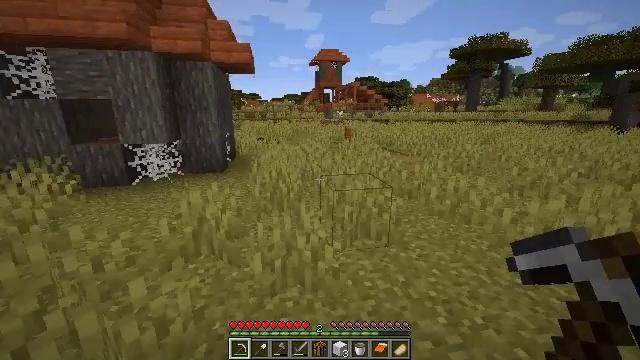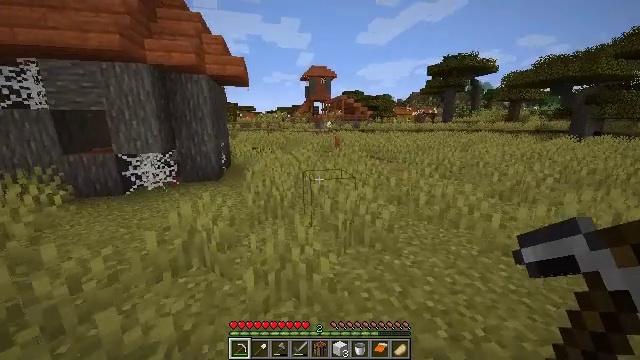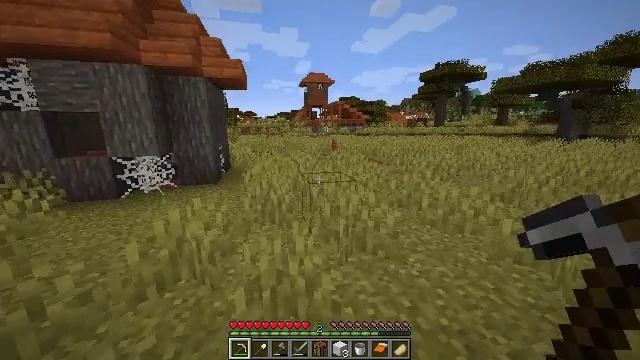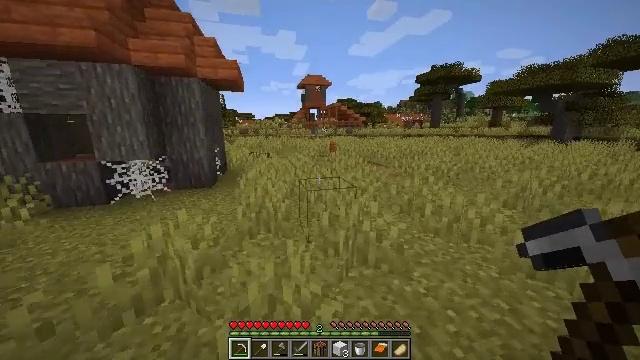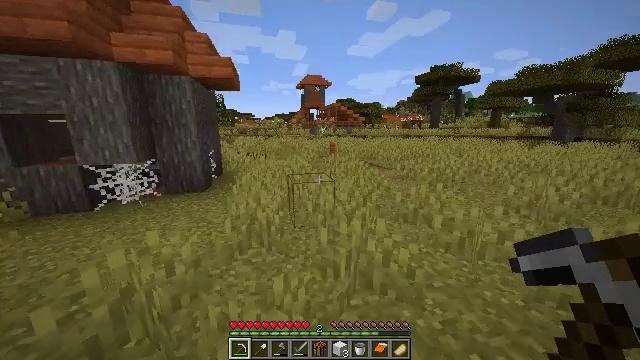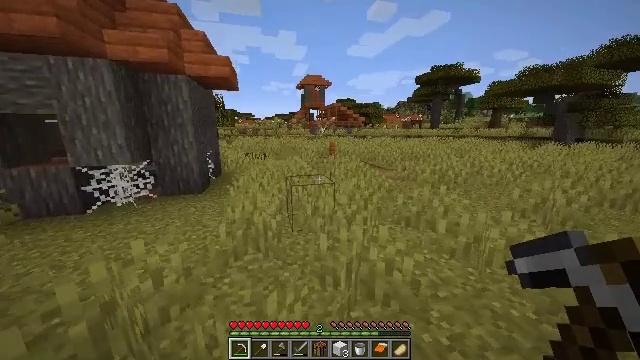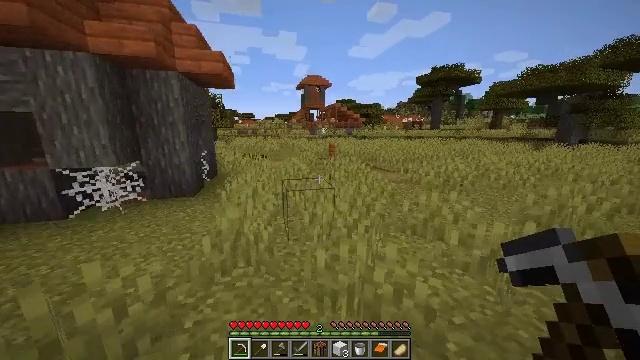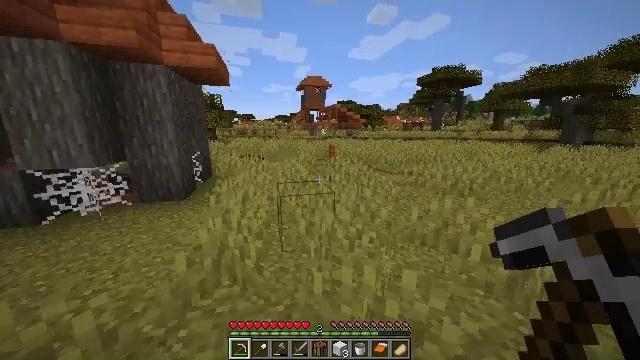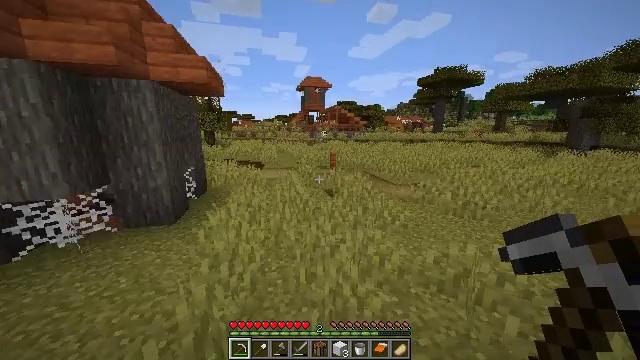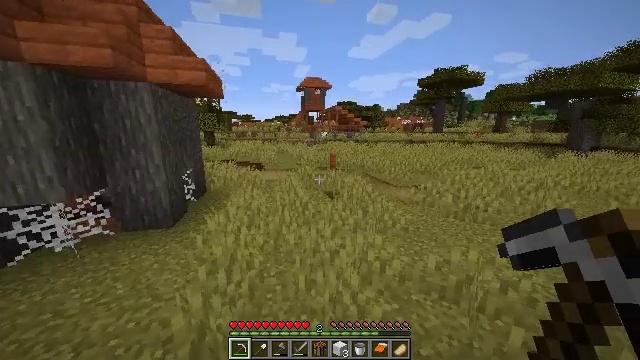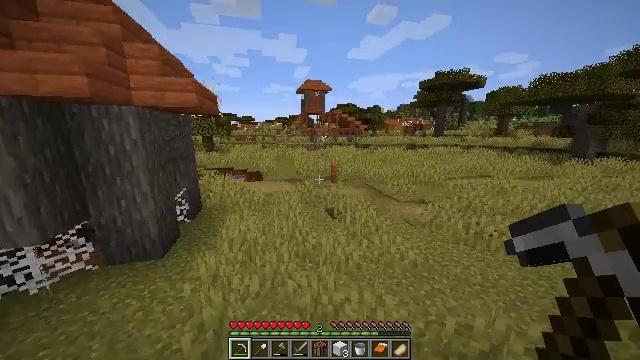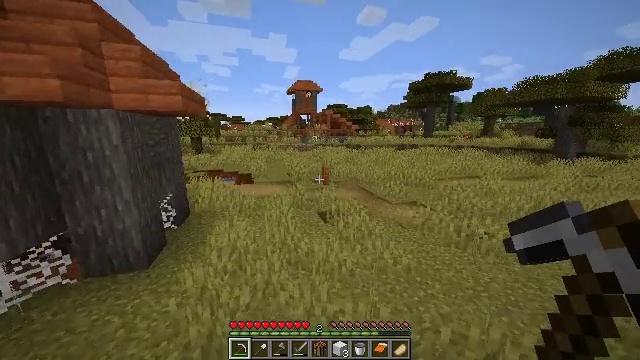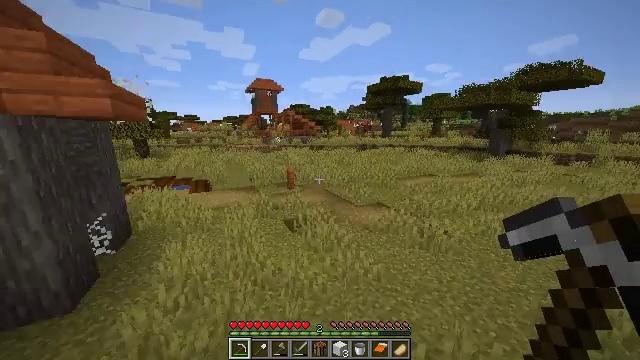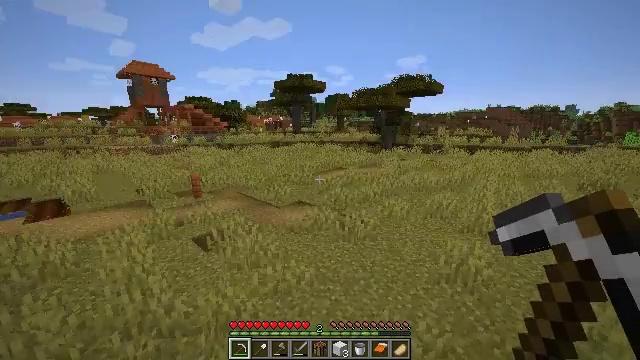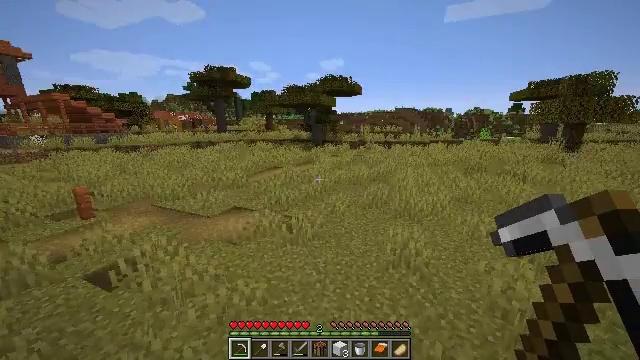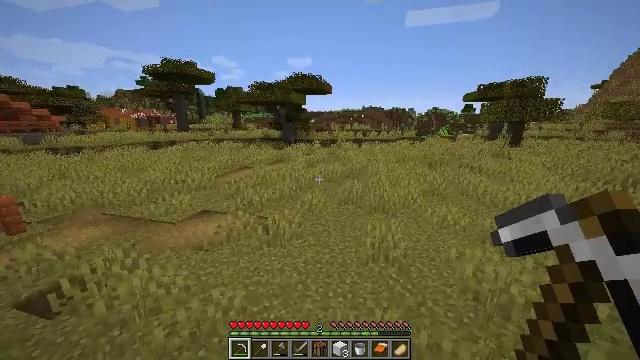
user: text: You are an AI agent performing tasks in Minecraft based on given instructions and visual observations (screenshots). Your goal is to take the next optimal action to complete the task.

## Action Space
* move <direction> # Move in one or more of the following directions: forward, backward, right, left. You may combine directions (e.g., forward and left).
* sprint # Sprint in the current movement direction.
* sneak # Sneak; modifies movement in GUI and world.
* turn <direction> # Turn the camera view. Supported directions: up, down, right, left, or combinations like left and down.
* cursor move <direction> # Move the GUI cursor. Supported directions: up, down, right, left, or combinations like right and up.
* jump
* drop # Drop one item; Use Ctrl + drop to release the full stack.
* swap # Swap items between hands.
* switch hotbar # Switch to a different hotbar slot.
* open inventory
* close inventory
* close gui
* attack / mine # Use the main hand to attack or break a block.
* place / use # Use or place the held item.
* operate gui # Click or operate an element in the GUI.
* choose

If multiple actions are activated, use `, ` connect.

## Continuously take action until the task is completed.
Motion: motion action
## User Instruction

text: Mine the grass in the plains.
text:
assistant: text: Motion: move forward, sprint, turn right and up
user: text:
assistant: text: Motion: move forward, sprint
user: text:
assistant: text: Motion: move forward, sprint
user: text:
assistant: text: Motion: move forward, sprint
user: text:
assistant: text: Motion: move forward, sprint
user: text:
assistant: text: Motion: move forward, sprint
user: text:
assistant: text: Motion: move forward, sprint
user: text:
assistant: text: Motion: move forward, sprint, jump
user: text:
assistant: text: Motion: move forward, sprint, jump
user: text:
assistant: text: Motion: move forward, sprint, jump
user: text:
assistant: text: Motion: move forward, sprint, turn right, jump
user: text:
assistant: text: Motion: move forward, sprint, turn right, jump
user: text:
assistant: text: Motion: move forward, sprint, turn right and down, jump
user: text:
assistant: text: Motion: move forward, sprint, turn right, jump
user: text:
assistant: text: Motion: move forward, sprint, turn right, jump
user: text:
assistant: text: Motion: move forward, sprint, turn right, jump
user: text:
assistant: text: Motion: move forward, sprint, turn right, jump
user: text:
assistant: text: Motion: move forward, sprint, turn right, jump
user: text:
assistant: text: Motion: move forward, sprint, turn right, jump
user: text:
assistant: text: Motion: move forward, sprint, turn right, jump
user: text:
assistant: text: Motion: move forward, sprint, jump
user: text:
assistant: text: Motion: move forward, sprint, jump
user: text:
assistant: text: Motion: move forward, sprint, turn right, jump
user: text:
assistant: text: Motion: move forward, sprint, turn right, jump
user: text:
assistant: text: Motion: move forward, sprint, turn right, jump
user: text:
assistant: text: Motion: move forward, sprint, turn right, jump
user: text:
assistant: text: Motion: move forward, sprint, turn right, jump
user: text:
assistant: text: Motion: move forward, sprint, jump
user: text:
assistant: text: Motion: move forward, sprint, jump
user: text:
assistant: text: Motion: move forward, sprint, jump